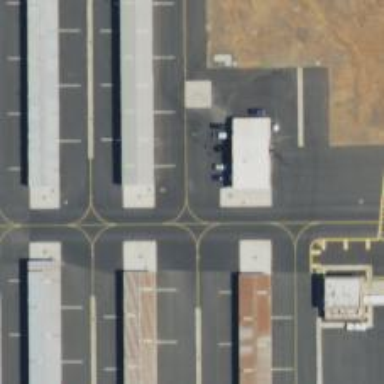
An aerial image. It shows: View of taxiway at the airport.